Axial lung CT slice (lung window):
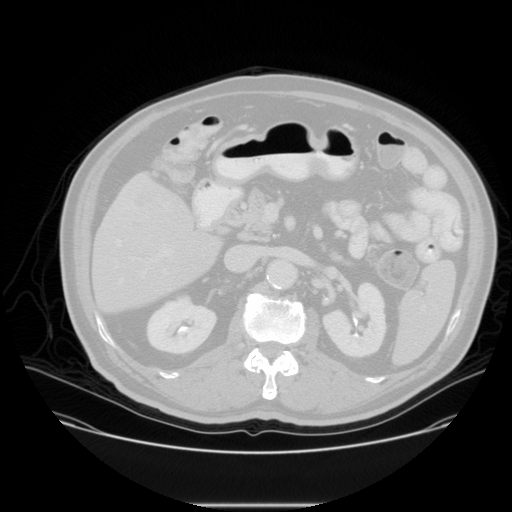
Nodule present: no